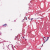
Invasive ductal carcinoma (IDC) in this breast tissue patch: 0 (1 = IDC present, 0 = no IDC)